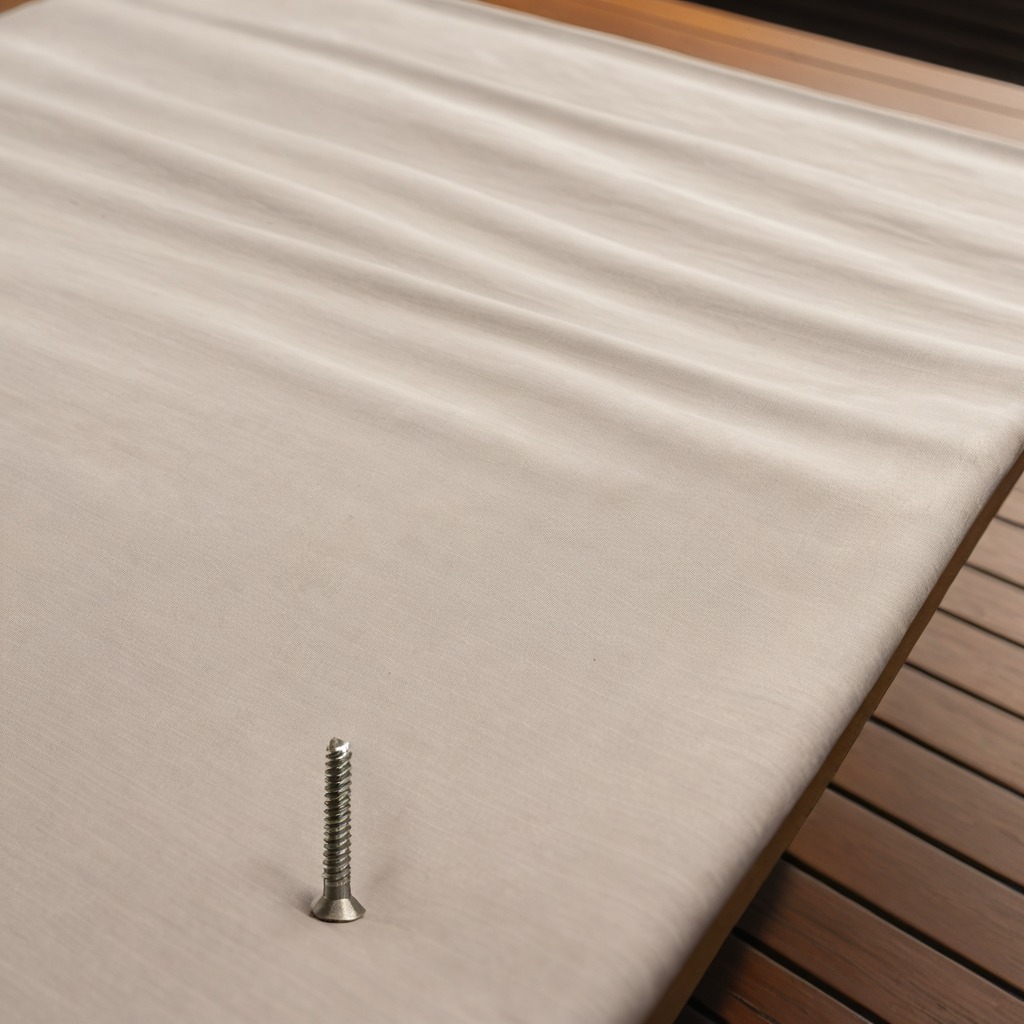
A metal screw is lying on a wooden table in an outdoor workshop during daytime bright natural light soft shadows worn but beneath the cloth.